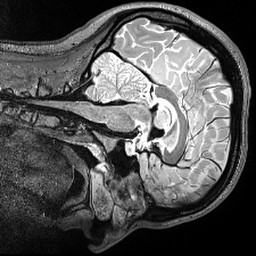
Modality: T2w
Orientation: sagittal
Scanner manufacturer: siemens
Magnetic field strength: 3 T
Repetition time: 3.2 s
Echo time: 0.566 s